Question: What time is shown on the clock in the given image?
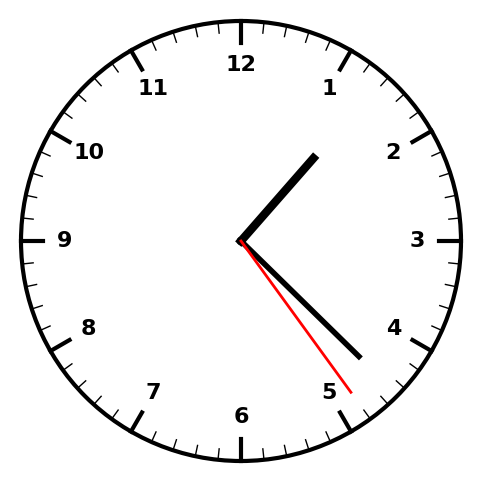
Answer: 01:22:24